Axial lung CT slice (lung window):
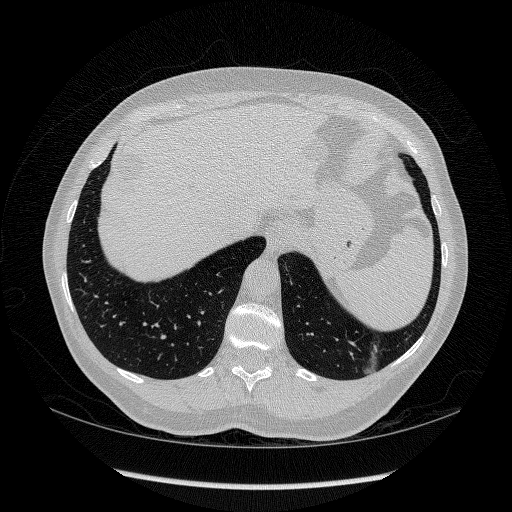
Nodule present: no